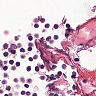
Metastatic tissue present: no